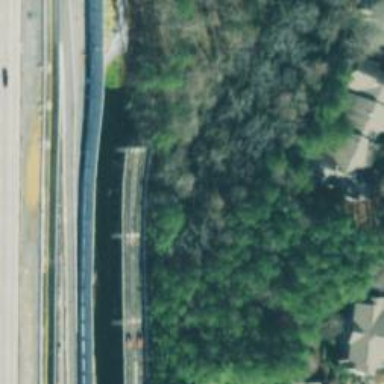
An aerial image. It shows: Disused railway bridge.